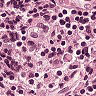
Metastatic tissue present: no